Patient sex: M
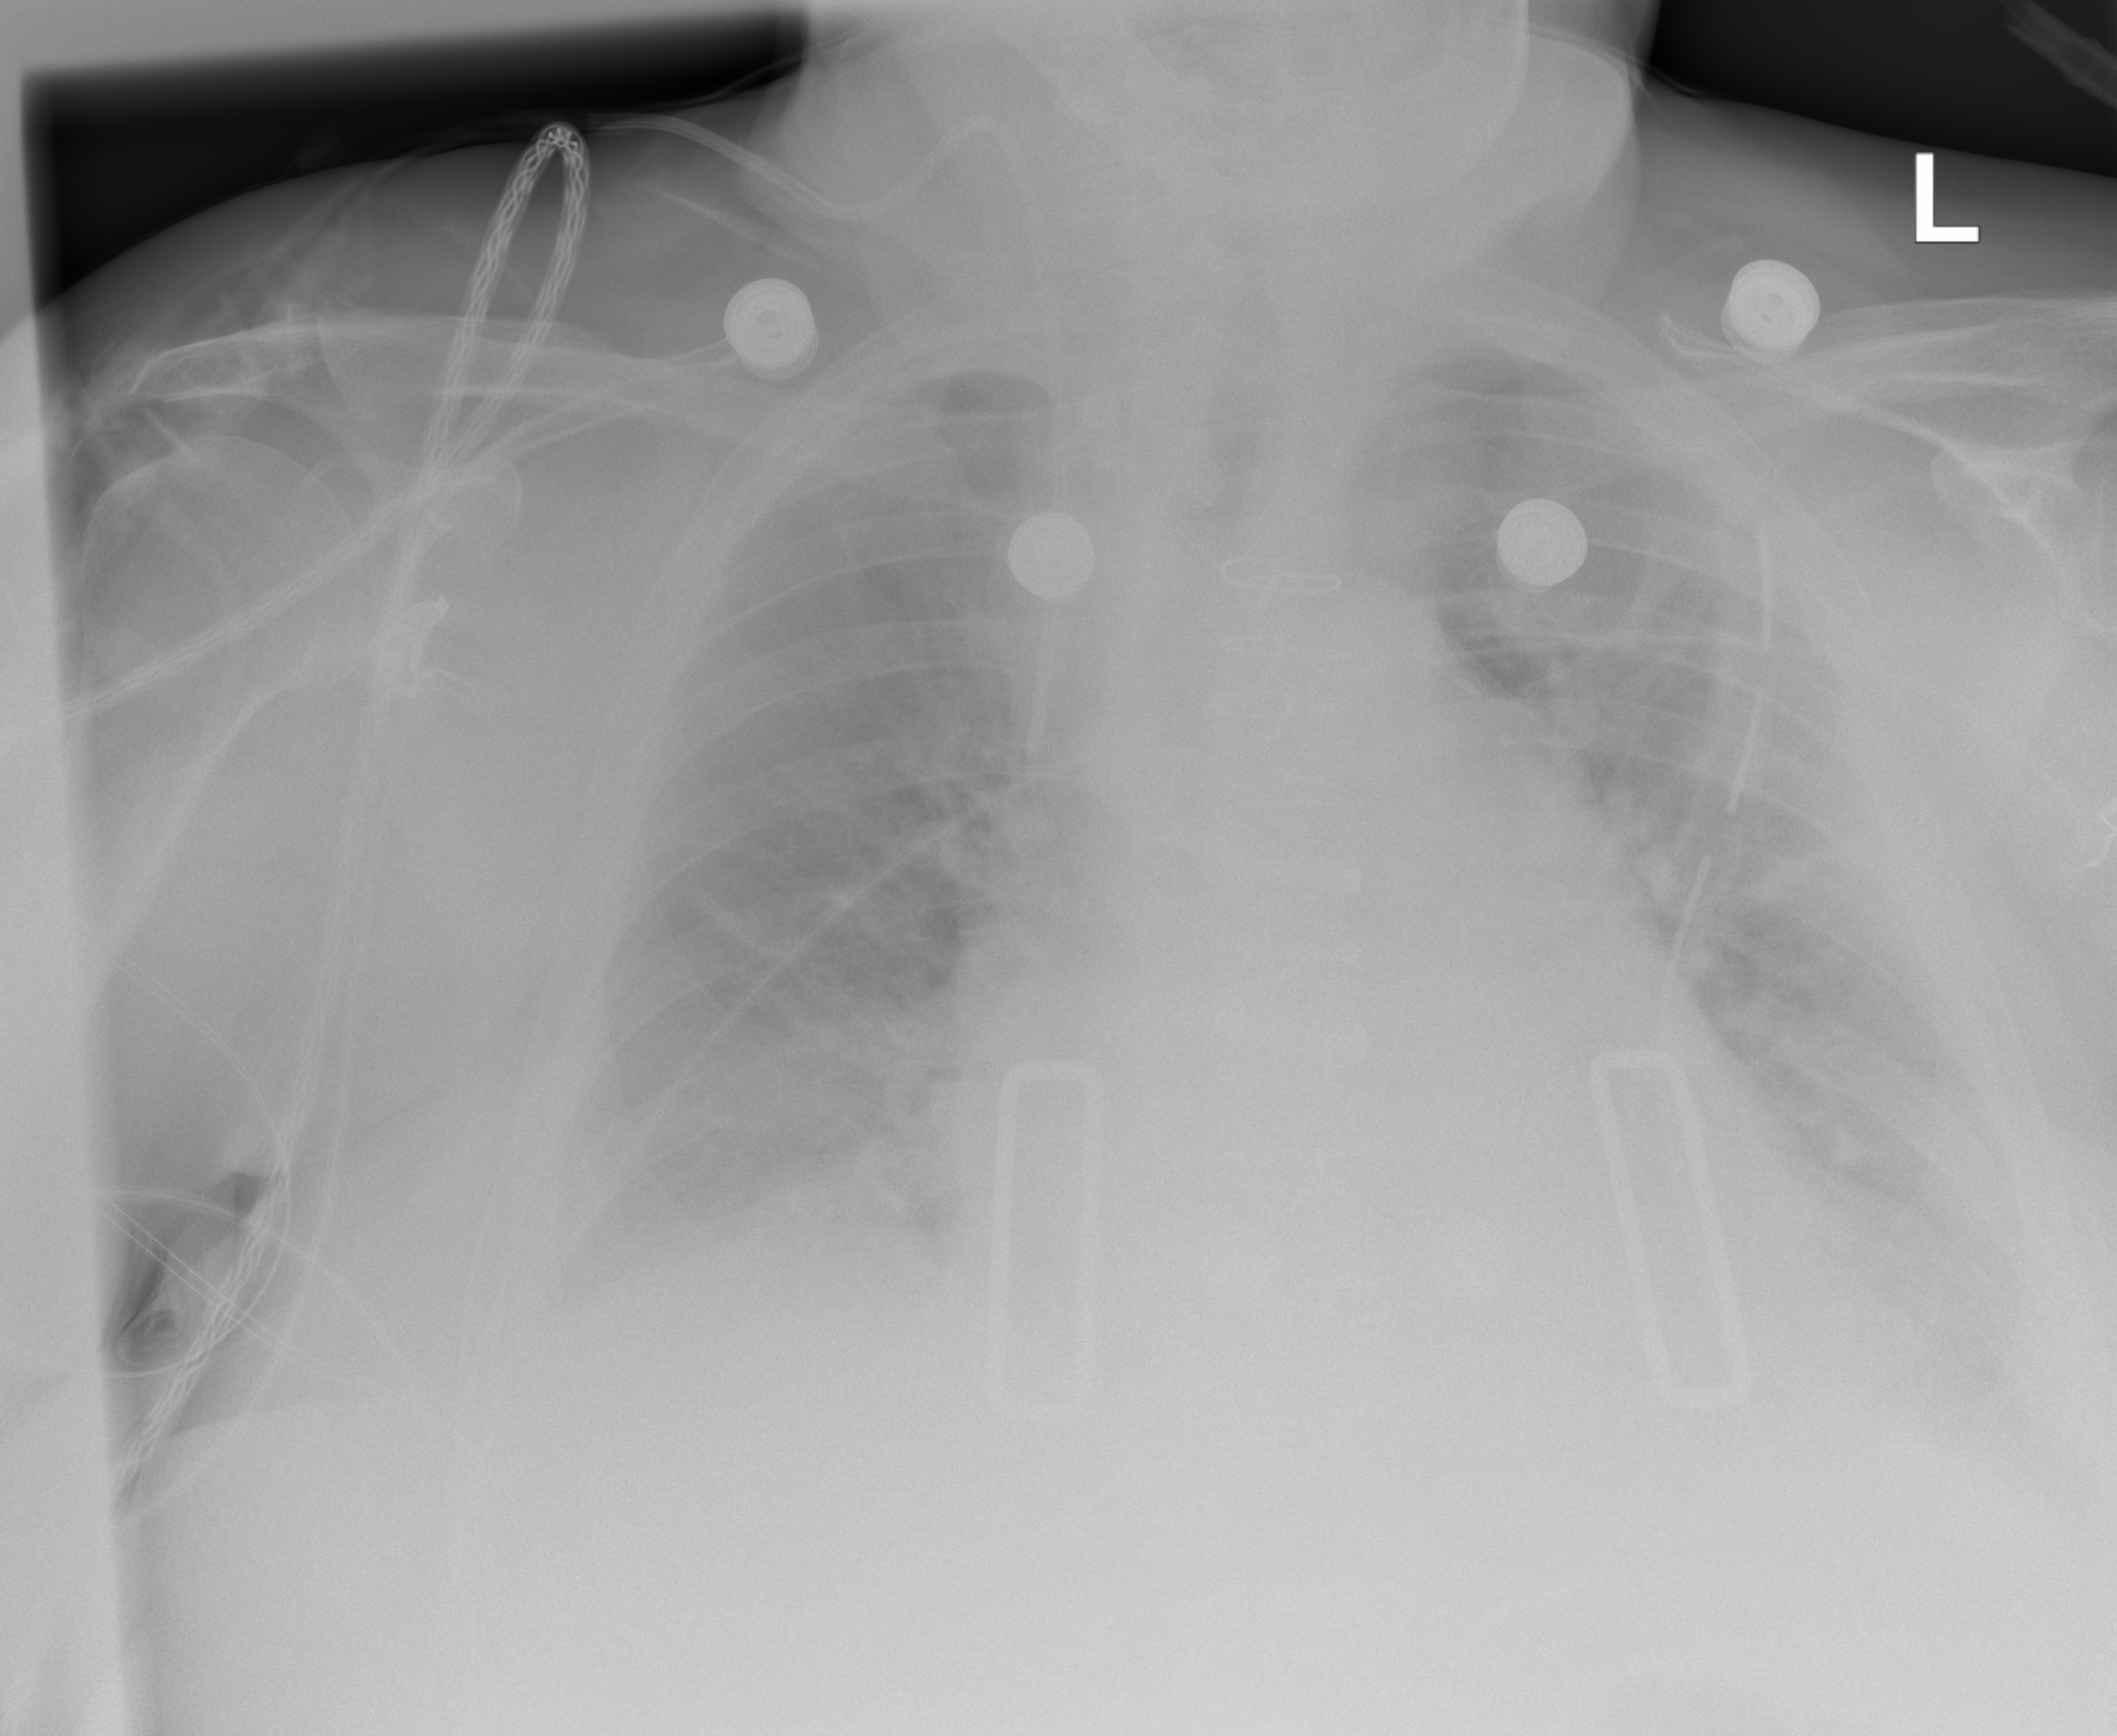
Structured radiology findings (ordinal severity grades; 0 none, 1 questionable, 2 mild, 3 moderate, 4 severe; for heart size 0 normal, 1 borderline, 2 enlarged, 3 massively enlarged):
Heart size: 2
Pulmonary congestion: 2
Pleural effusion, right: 2
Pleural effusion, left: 2
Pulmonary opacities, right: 2
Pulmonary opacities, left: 2
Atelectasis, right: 2
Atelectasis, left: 2